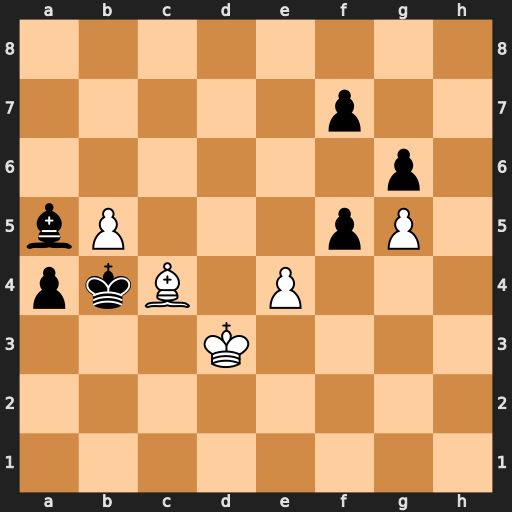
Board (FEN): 8/5p2/6p1/bP3pP1/pkB1P3/3K4/8/8
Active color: w
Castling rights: -
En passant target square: -
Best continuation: exf5 Kc5 Bxf7